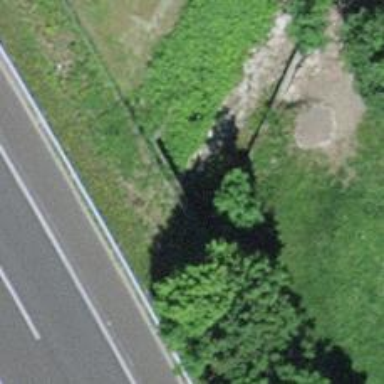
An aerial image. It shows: There is tunnel.